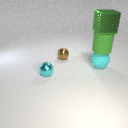
small cyan metal sphere in front of small brown metal sphere